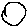
Label: circle